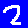
Digit: 2